Interaction volume radius: 5 \u00c5
Interaction volume height: 20 \u00c5
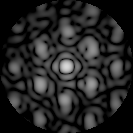
Disorder parameter: 0.4381